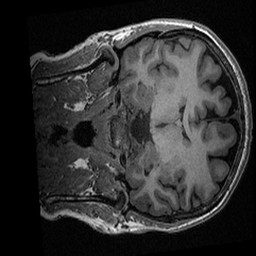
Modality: T1w
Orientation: coronal
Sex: female
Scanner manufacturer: ge
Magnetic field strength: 3 T
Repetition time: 0.0064 s
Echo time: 0.00281 s